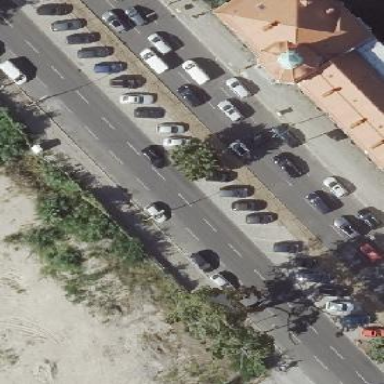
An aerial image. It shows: Diagonal street-side parking available in the area.